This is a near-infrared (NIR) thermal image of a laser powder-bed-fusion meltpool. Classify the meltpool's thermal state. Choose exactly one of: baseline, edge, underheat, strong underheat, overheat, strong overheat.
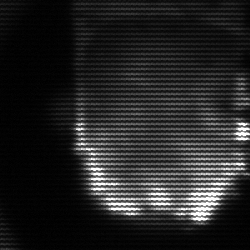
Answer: baseline